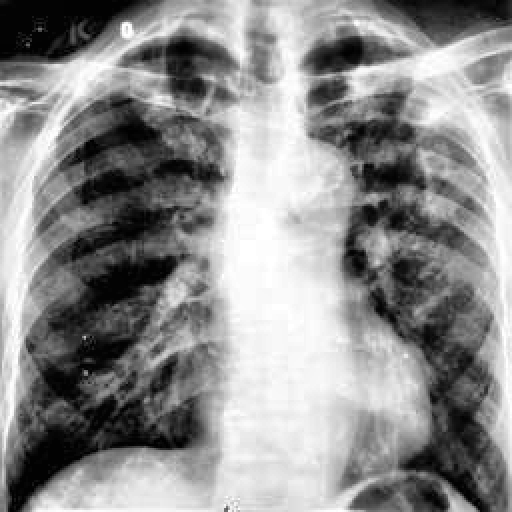
Finding: TUBERCULOSIS